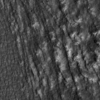
Label: not_dusty